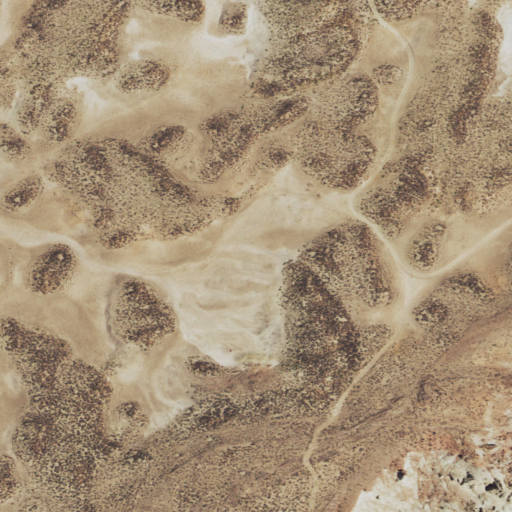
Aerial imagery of cliff(s) in Wyoming named Skull Creek Rim containing shrub, grassland, and barren land